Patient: sex F, age 74
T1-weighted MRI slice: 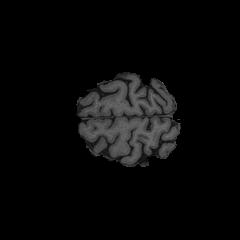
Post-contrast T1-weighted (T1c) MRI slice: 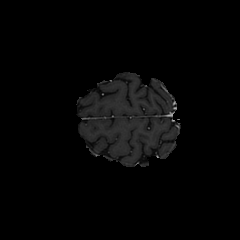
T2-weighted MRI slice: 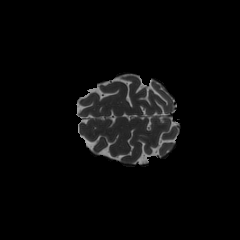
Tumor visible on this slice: no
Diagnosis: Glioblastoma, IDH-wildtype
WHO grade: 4